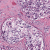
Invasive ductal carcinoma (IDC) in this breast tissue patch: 1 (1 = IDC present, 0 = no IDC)